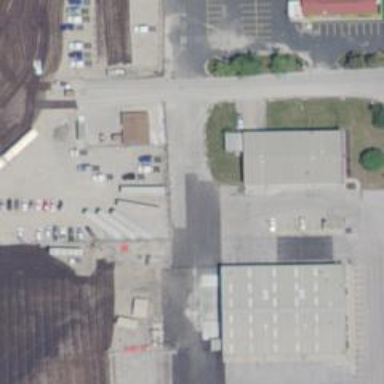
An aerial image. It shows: Parking area.